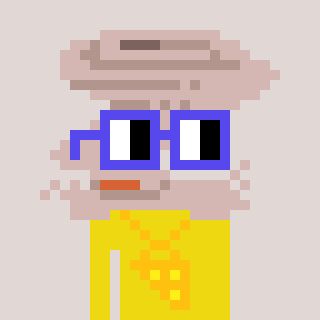
a pixel art character with square blue glasses, a tornado-shaped head and a yellow-colored body on a warm background